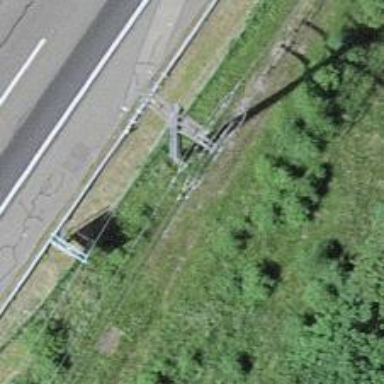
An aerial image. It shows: Power line is depicted.